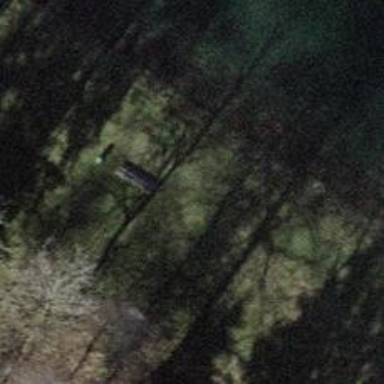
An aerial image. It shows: Brown bench in the vicinity.